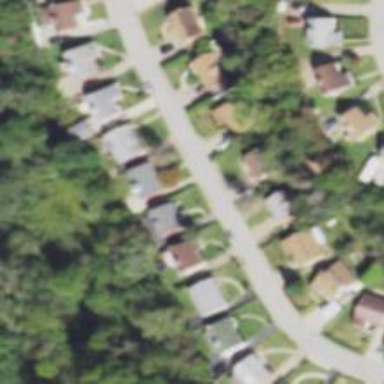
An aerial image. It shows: Driveway.